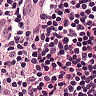
Metastatic tissue present: no